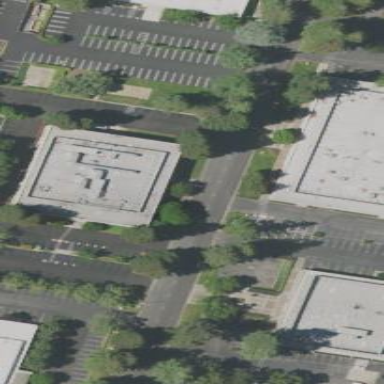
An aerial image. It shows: Office building.